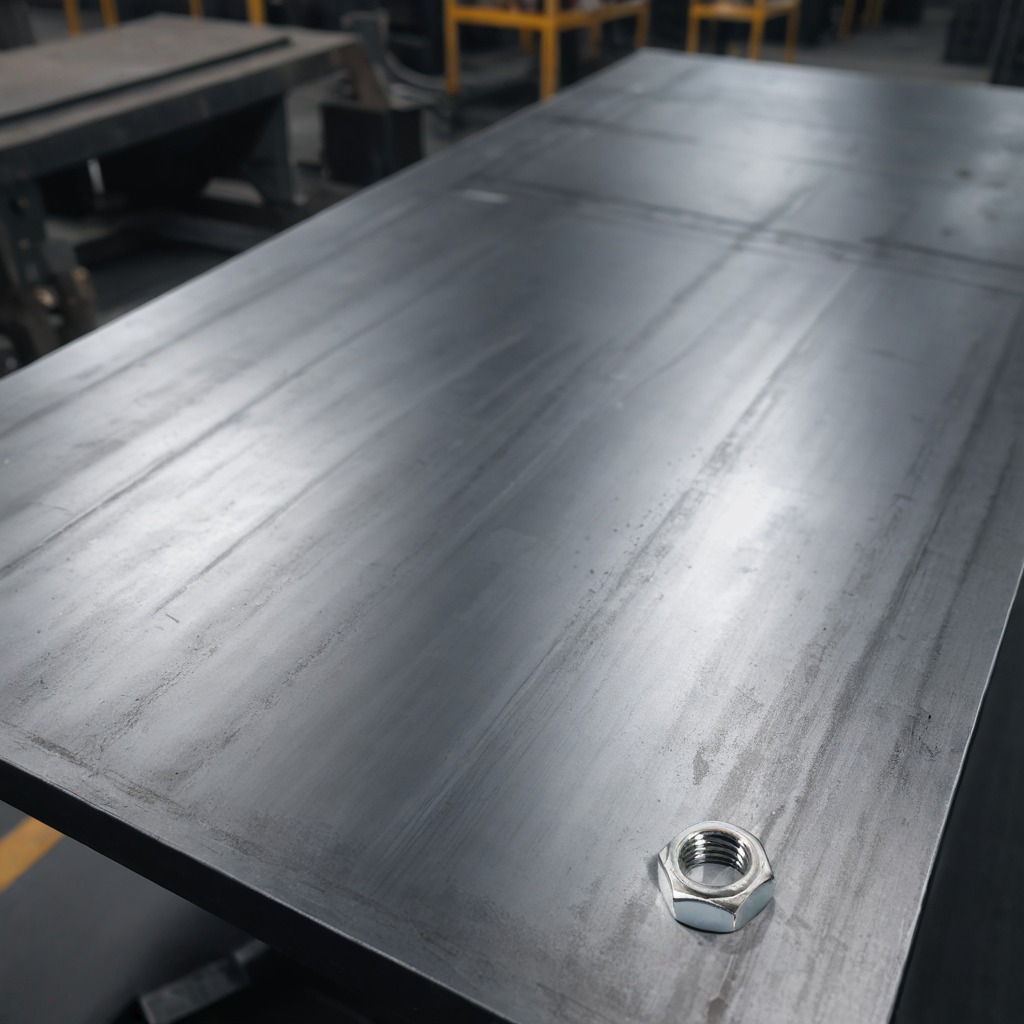
A metal nut is lying on a cold steel table in a mining workshop.